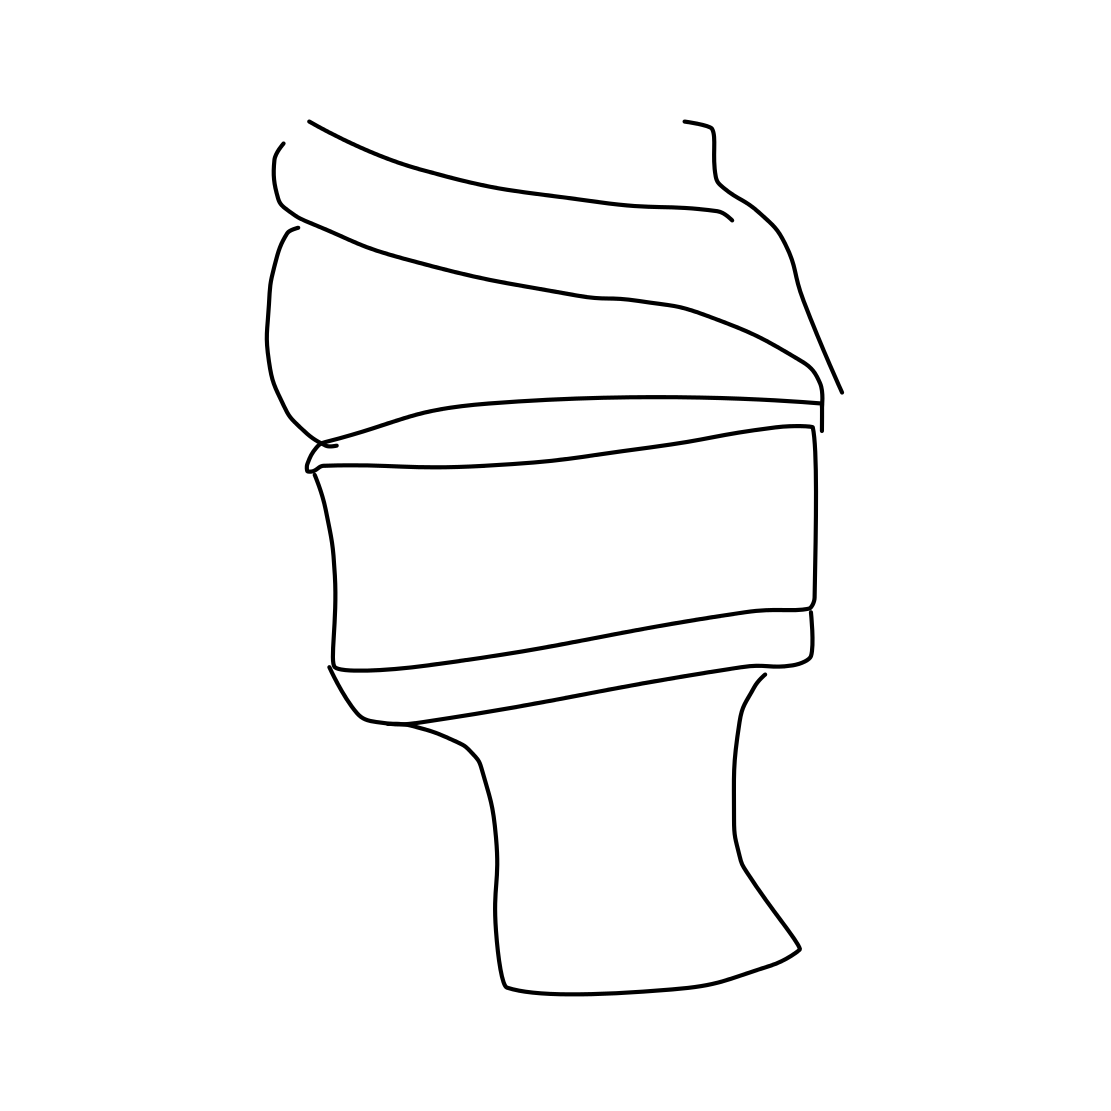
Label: ice-cream-cone